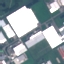
Label: Industrial